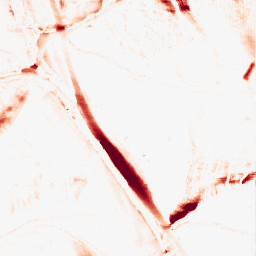
Category: morphological
Decomposition family: morphological_ellipse
Decomposition parameters: operation: opening
width: 10
height: 30
Upsampling method: fft_zeropad
Upsampling parameters: scale: 2
Upsampling scale: 2